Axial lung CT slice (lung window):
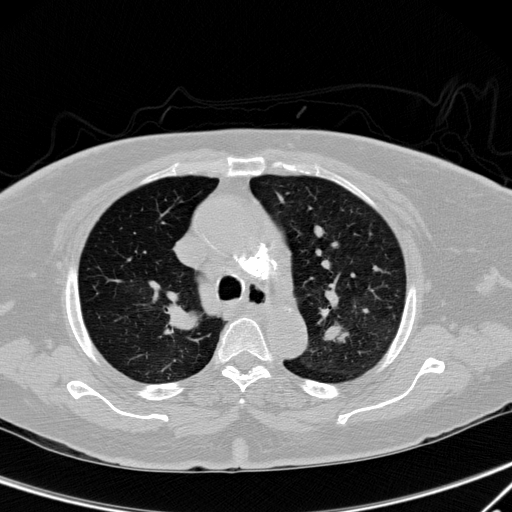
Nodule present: no